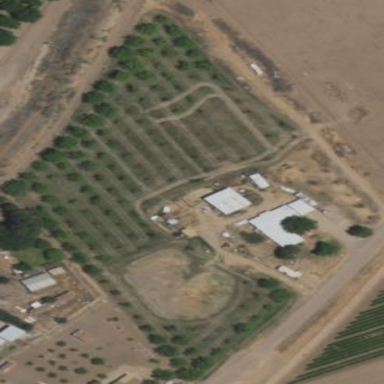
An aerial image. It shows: Orchard.